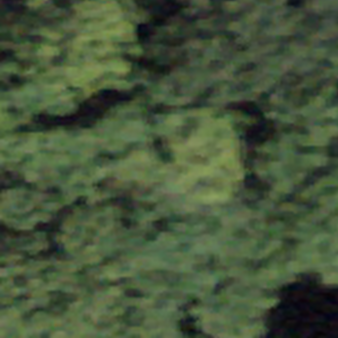
Label: other